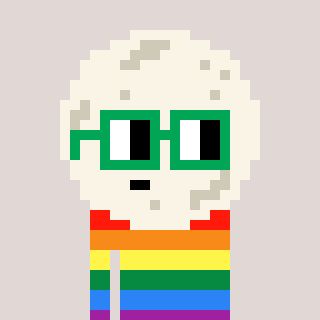
a pixel art character with square green glasses, a moon-shaped head and a teal-colored body on a warm background